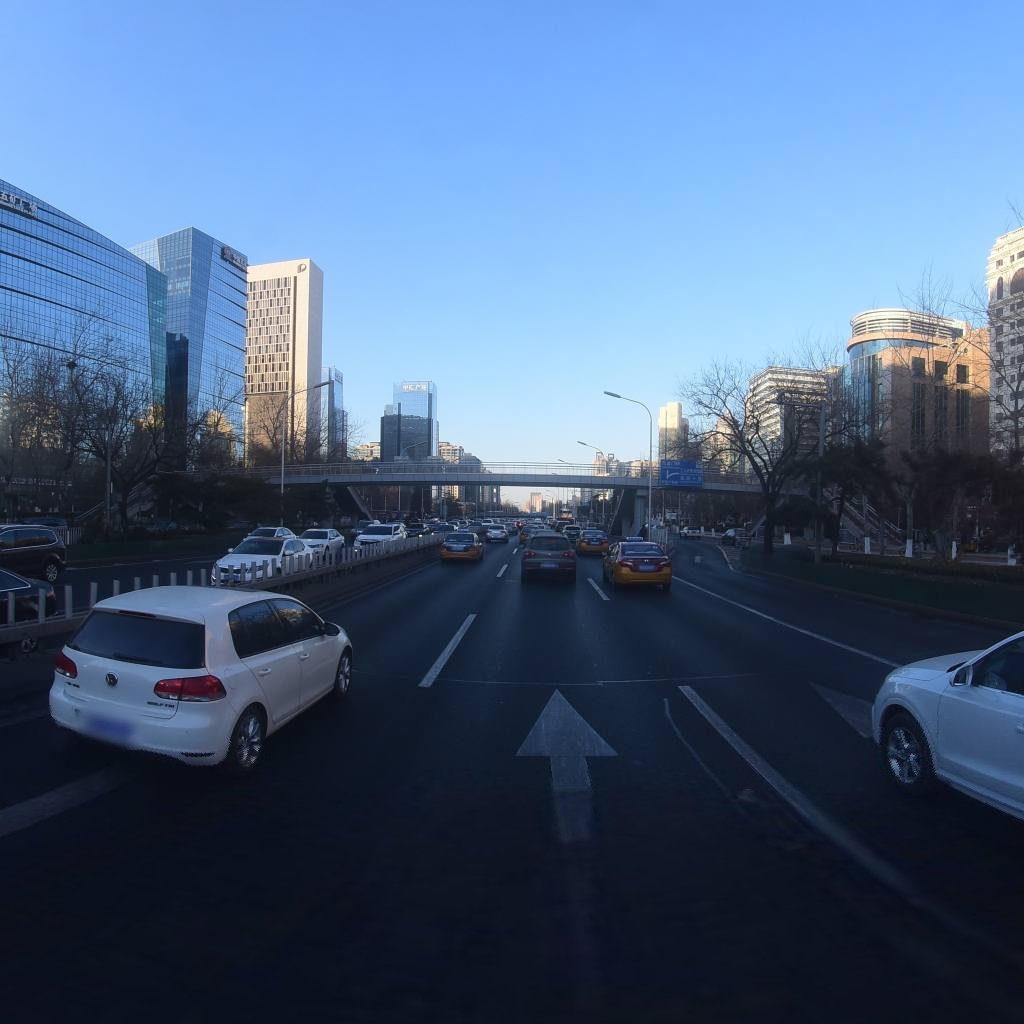
Region: Dongcheng
Road damage annotations: transverse patch, longitudinal patch